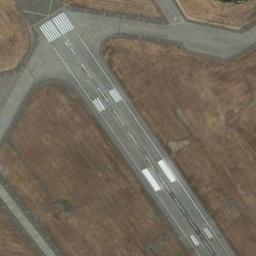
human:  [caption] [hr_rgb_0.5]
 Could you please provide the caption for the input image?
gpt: The grass is beside the runway .

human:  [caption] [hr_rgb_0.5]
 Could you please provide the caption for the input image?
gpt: The runway goes through the clearing and several touchdown zone markings and aiming point markings are on the runway .

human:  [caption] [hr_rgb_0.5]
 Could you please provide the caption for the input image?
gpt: Next to many complex staggered runways is a large brown bare field with white '1L' and short-line signs on the runway .

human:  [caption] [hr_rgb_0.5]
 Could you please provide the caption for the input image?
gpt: The runway is on the bare land .

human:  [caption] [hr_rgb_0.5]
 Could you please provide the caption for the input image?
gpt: There are brown bare land beside the runway .